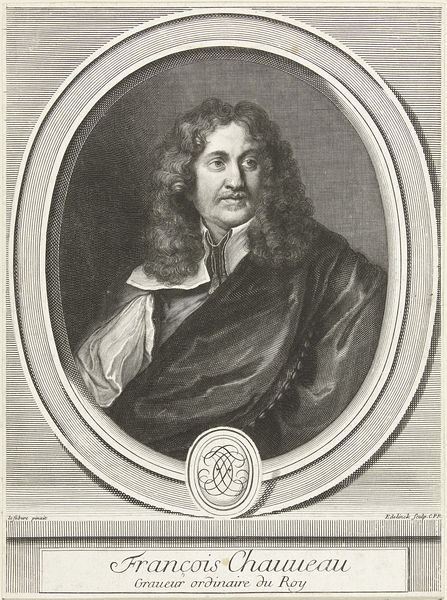
Titel: Portret van François Chauveau
Künstler: Gerard Edelinck
Standort: Amsterdam
Institution: Rijksmuseum
Schlagwörter: king, white, black, collar, face, france, hair, nose, painting, portrait, robe, print, man, head, eyes, drawing, black and white, mouth, line, curls, pen, person, cape, ink, art, pencil, circle, paint, staring, shirt, symbol, text, mustache, moustache, curly, curved, portriat, regal, roy, ancestor, francois, francois chauueau, chauveau, ordinaire, graueur ordinaire du roy